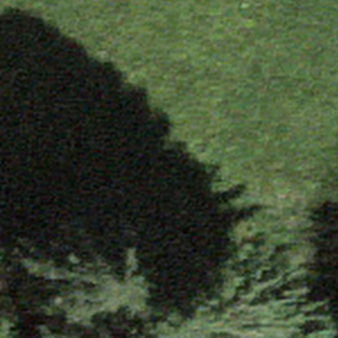
Label: other